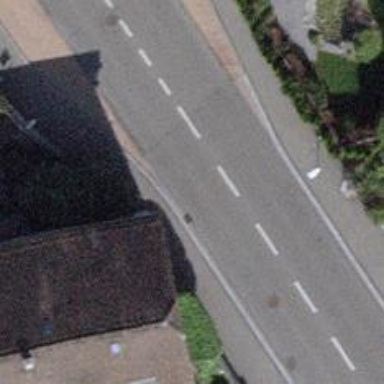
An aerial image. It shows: Asphalt sidewalk.